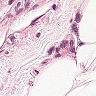
Metastatic tissue present: no